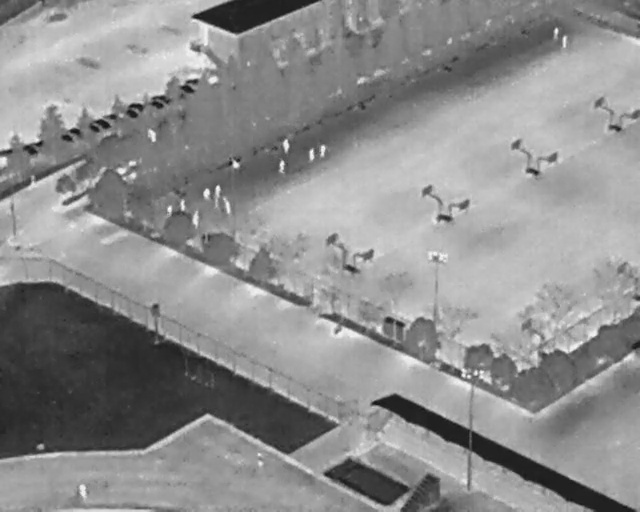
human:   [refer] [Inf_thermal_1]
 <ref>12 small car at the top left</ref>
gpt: <box>[[3, 28, 6, 30, 137], [5, 27, 7, 29, 137], [9, 25, 11, 28, 37], [11, 24, 12, 26, 21], [14, 23, 15, 26, 33], [15, 22, 16, 25, 49], [16, 21, 18, 24, 2], [19, 20, 21, 23, 35], [20, 19, 22, 22, 4], [23, 18, 25, 21, 12], [24, 17, 26, 21, 10], [28, 15, 30, 18, 19]]</box>

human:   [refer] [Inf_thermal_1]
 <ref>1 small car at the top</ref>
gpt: <box>[[29, 14, 30, 17, 2]]</box>

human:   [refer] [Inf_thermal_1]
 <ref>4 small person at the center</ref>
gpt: <box>[[47, 29, 49, 30, 2], [42, 31, 45, 33, 2], [35, 31, 37, 32, 2], [31, 37, 33, 38, 2]]</box>

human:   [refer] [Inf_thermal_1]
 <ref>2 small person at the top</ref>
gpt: <box>[[49, 29, 51, 30, 2], [43, 27, 45, 29, 2]]</box>

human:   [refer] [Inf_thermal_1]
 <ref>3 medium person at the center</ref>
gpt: <box>[[33, 39, 37, 41, 167], [32, 37, 35, 39, 2], [28, 42, 32, 43, 2]]</box>

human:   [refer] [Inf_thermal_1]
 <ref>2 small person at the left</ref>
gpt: <box>[[27, 39, 29, 40, 2], [25, 40, 27, 41, 2]]</box>

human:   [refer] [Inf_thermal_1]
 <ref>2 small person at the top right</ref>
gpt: <box>[[86, 7, 89, 9, 2], [85, 5, 87, 6, 2]]</box>